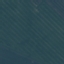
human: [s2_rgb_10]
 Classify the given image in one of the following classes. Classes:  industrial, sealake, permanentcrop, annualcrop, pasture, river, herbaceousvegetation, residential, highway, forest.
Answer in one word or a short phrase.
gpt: AnnualCrop